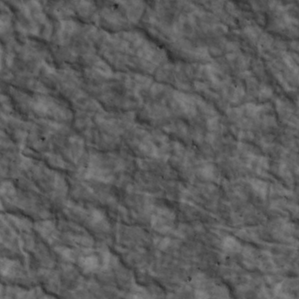
Label: non_frost